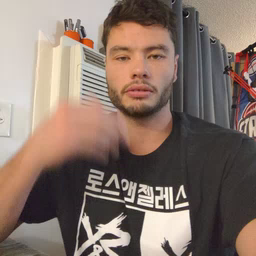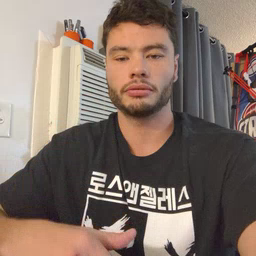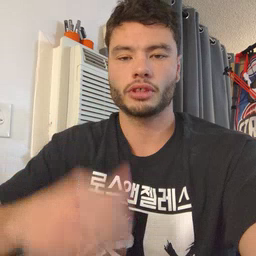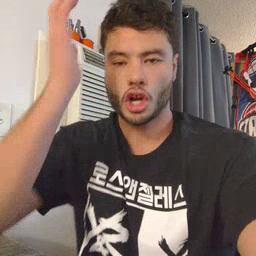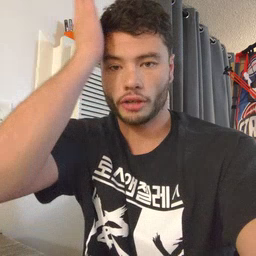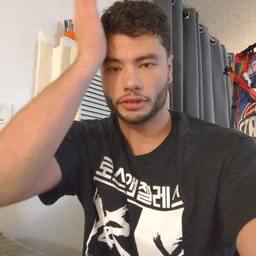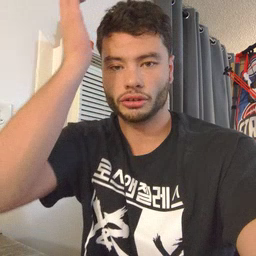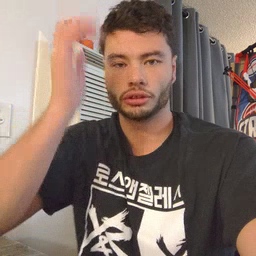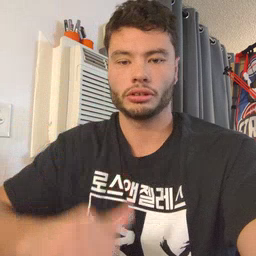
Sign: garbage